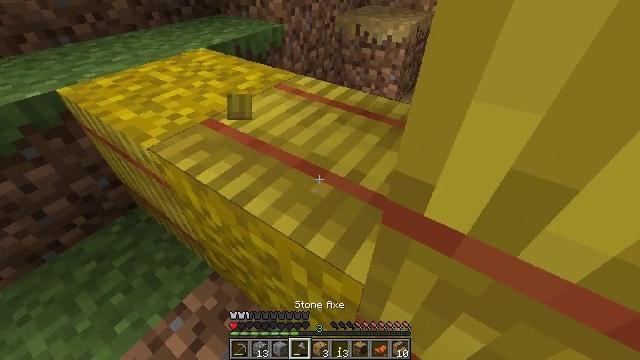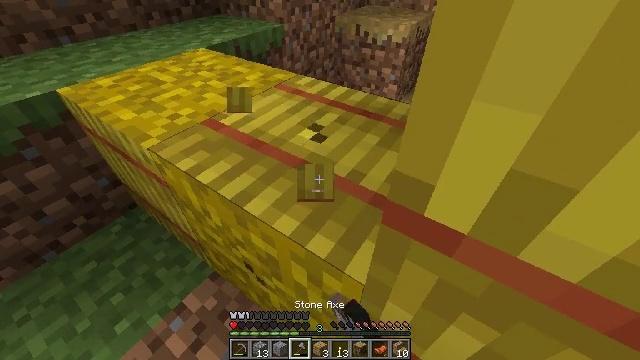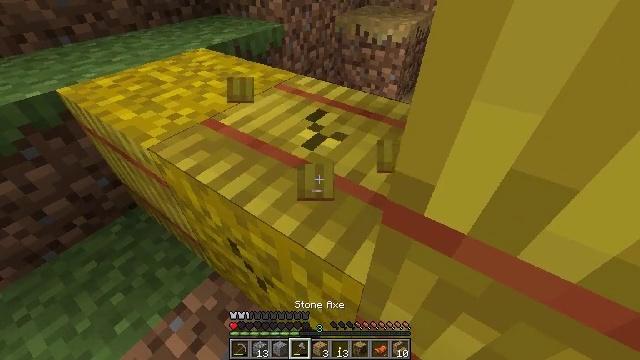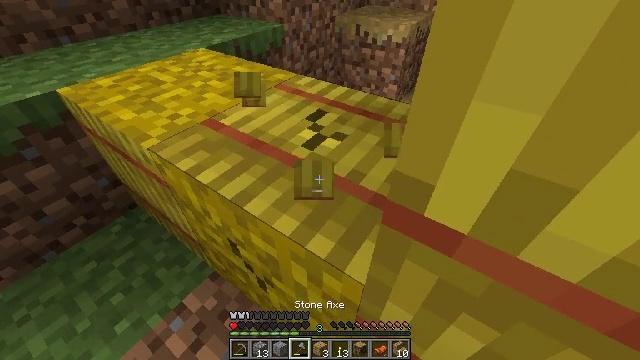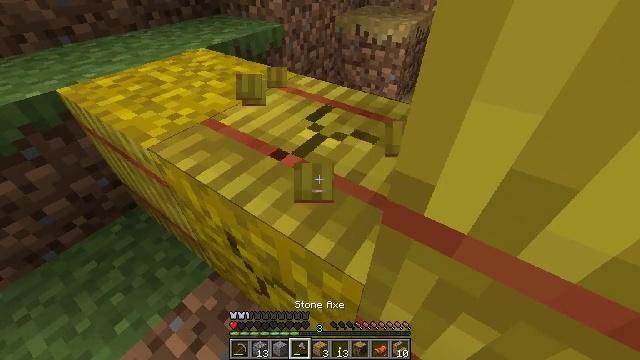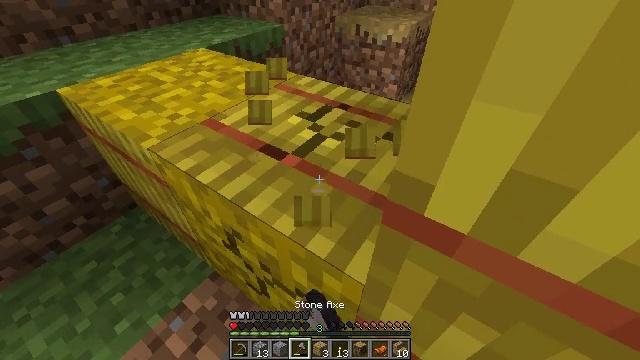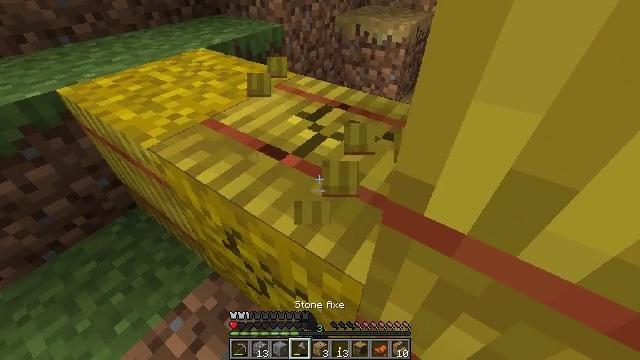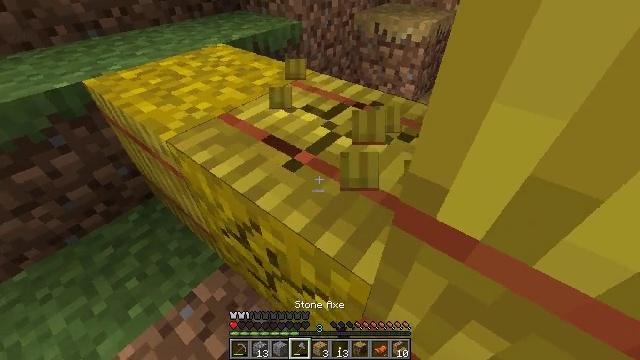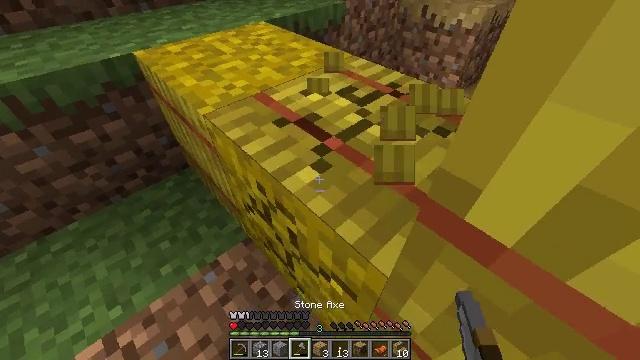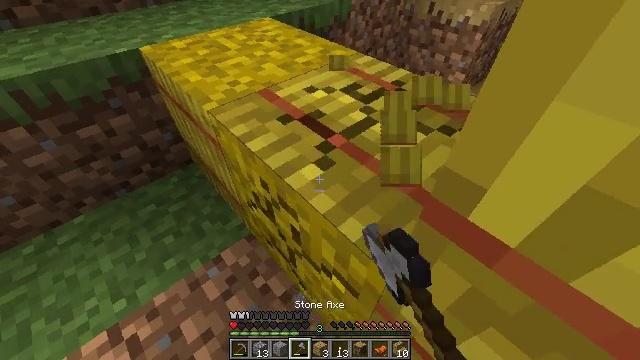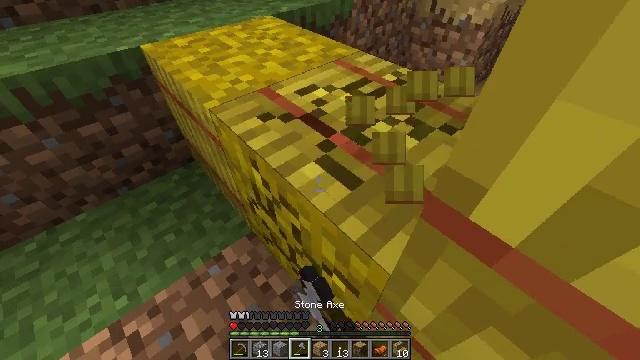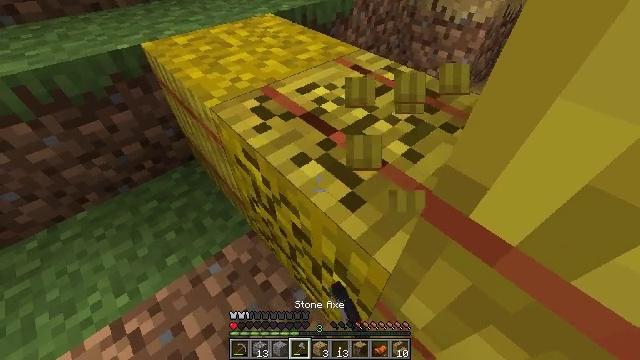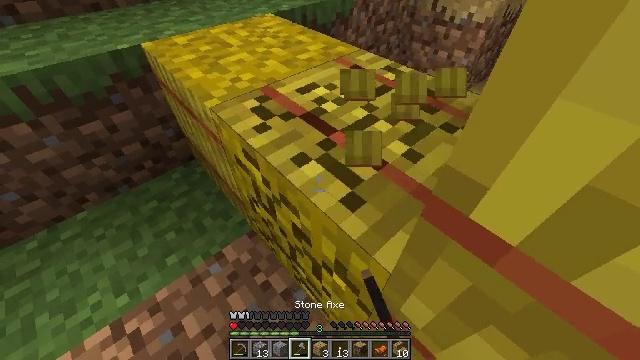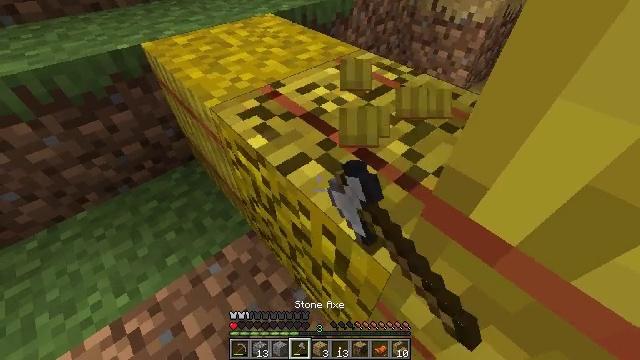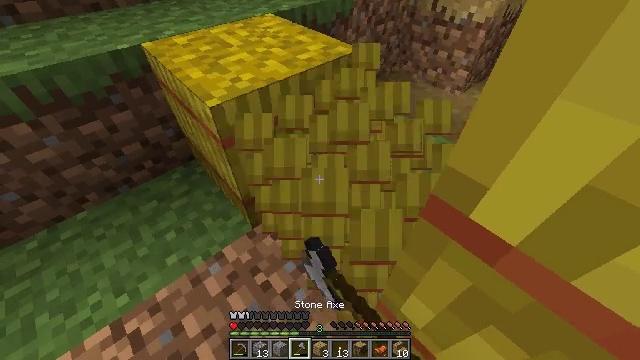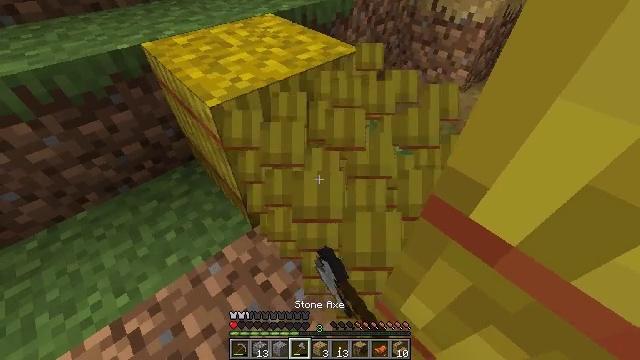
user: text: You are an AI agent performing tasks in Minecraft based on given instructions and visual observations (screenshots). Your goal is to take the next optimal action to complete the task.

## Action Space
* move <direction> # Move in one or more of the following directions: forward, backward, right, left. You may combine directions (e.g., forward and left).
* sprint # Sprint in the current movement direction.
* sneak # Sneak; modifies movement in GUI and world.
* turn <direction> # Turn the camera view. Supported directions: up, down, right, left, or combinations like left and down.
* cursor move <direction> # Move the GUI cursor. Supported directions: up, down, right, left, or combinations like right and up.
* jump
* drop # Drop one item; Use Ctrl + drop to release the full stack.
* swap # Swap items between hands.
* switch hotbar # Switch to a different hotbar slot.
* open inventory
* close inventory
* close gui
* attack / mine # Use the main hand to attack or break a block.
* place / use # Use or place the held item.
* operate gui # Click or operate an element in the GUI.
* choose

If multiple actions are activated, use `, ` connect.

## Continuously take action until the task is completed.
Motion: motion action
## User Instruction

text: Mine a hay block from the field.
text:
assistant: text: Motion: attack / mine
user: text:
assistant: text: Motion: attack / mine
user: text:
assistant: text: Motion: attack / mine
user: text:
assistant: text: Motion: attack / mine
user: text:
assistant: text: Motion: attack / mine
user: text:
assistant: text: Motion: attack / mine
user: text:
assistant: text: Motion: turn left, attack / mine
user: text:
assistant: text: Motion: turn left and down, attack / mine
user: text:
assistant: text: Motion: turn left, attack / mine
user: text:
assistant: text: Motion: attack / mine
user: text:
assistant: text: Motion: attack / mine
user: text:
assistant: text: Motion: attack / mine
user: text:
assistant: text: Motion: attack / mine
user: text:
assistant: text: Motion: attack / mine
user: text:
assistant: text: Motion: attack / mine
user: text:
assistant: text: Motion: turn left, attack / mine
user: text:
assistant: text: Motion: turn left, attack / mine
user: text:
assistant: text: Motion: move forward, turn left, attack / mine
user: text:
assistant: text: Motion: move forward, turn left, attack / mine
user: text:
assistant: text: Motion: move forward, turn left, attack / mine
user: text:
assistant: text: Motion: move forward, attack / mine
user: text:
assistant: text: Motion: attack / mine
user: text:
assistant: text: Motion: attack / mine
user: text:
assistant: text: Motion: attack / mine
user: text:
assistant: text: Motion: attack / mine
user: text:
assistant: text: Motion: attack / mine
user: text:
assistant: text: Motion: attack / mine
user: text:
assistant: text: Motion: attack / mine
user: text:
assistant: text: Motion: attack / mine
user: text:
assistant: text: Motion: attack / mine